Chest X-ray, PA view. Patient: 40 years old, sex M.
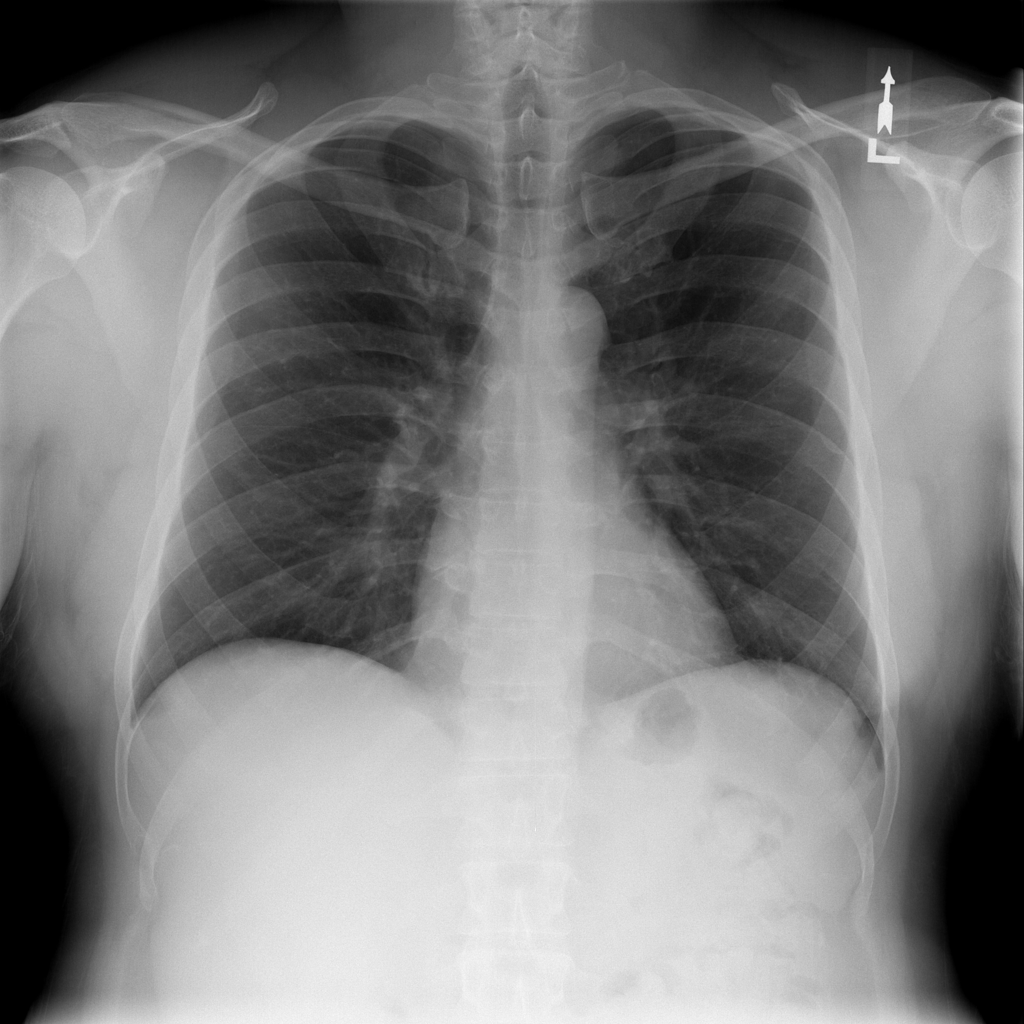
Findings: No Finding